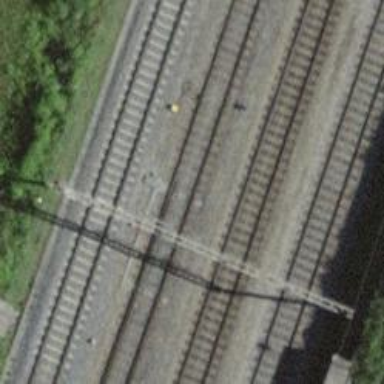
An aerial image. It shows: Railway switch.